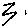
Label: zigzag